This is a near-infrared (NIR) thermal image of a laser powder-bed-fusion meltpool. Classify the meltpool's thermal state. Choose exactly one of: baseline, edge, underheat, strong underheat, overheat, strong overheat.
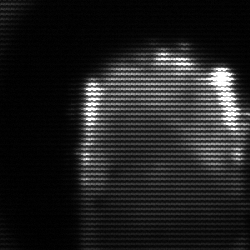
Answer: baseline